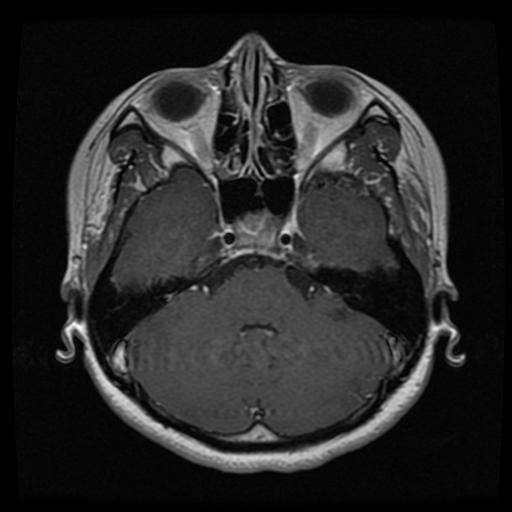
Label: pituitary